Field crop: maize
Growth stage: 2
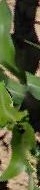
Species: maize